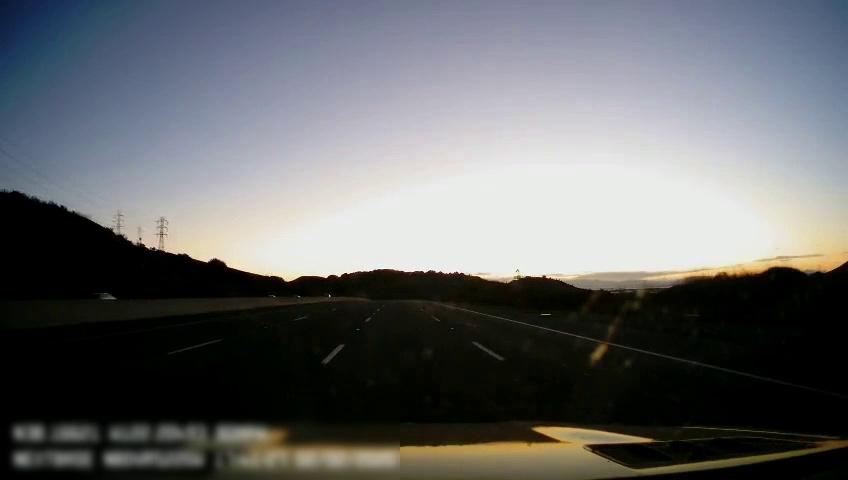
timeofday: Dusk/Dawn/Twilight
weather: Sunny
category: Drivable Space
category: Vehicles | Car
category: Lanes | Alternate Lane
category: Lanes | Current Lane
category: Lanes | Current Lane
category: Lanes | Alternate Lane
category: Lanes | Alternate Lane